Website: bh-photo
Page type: customer-info-address
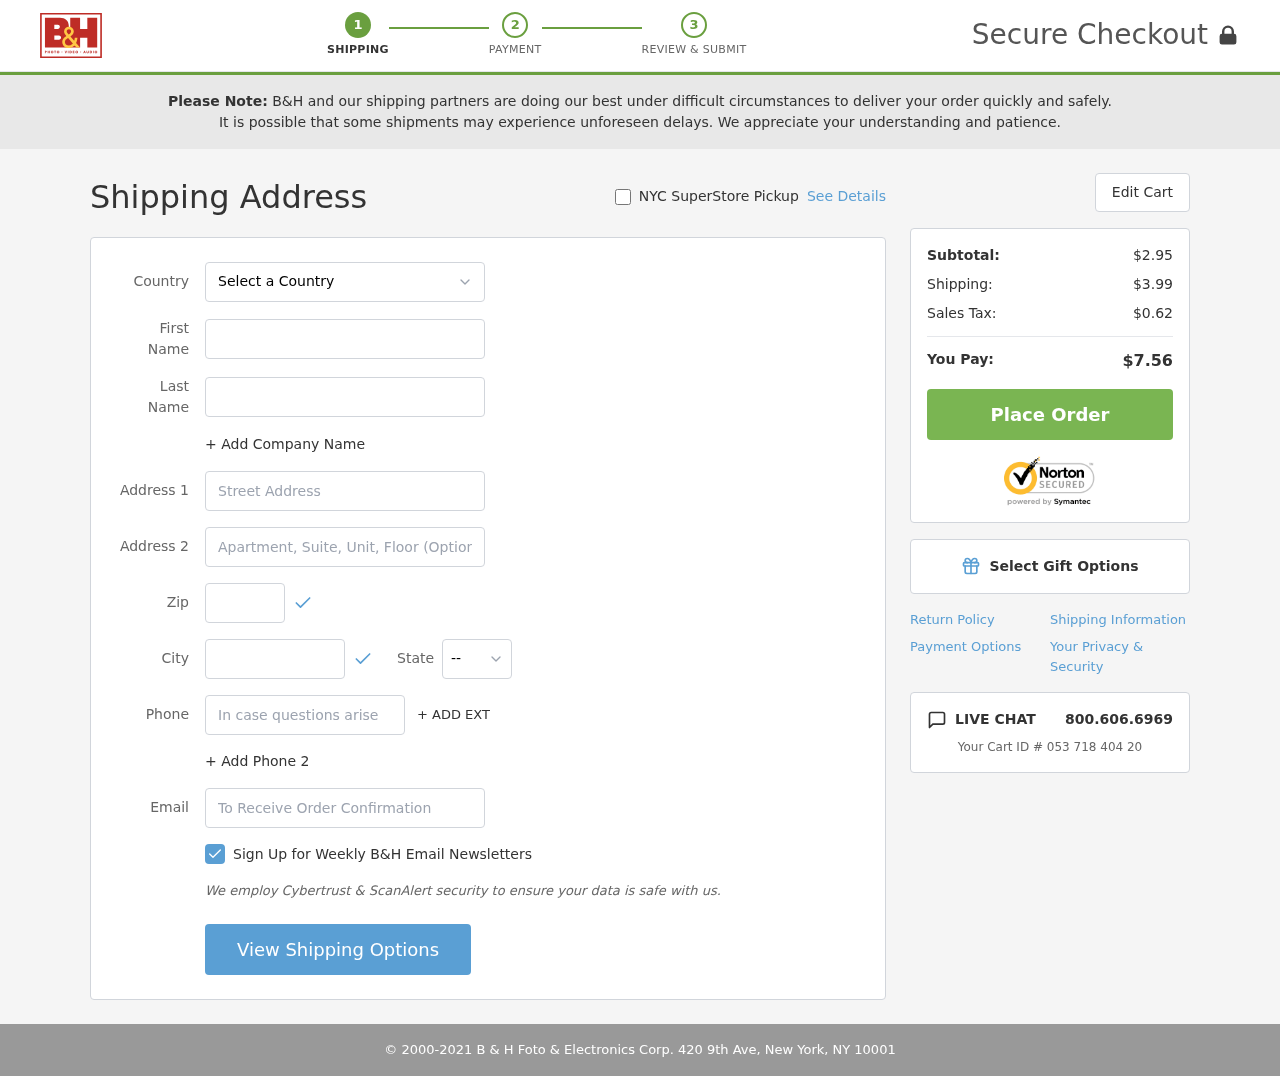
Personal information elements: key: PII_CITY
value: Jessicabury
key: PII_COUNTRY
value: United States
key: PII_EMAIL
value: blove@yahoo.com
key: PII_FIRSTNAME
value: Brittany
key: PII_LASTNAME
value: Love
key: PII_PHONE
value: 9042083625
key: PII_POSTCODE
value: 03853
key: PII_STATE_ABBR
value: AZ
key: PII_STREET
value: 82948 Marcia Summit
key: PII_STREET2
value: Apt. 418
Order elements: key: ORDER_SUBTOTAL
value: $2.95
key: ORDER_SHIPPING_COST
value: $3.99
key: ORDER_TAX
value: $0.62
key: ORDER_TOTAL
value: $7.56
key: ORDER_ID
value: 053 718 404 20